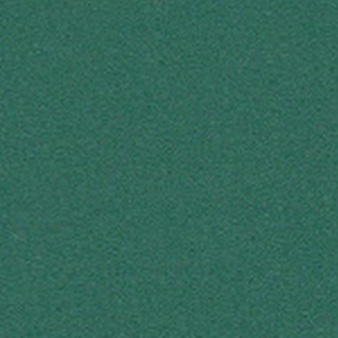
Label: other